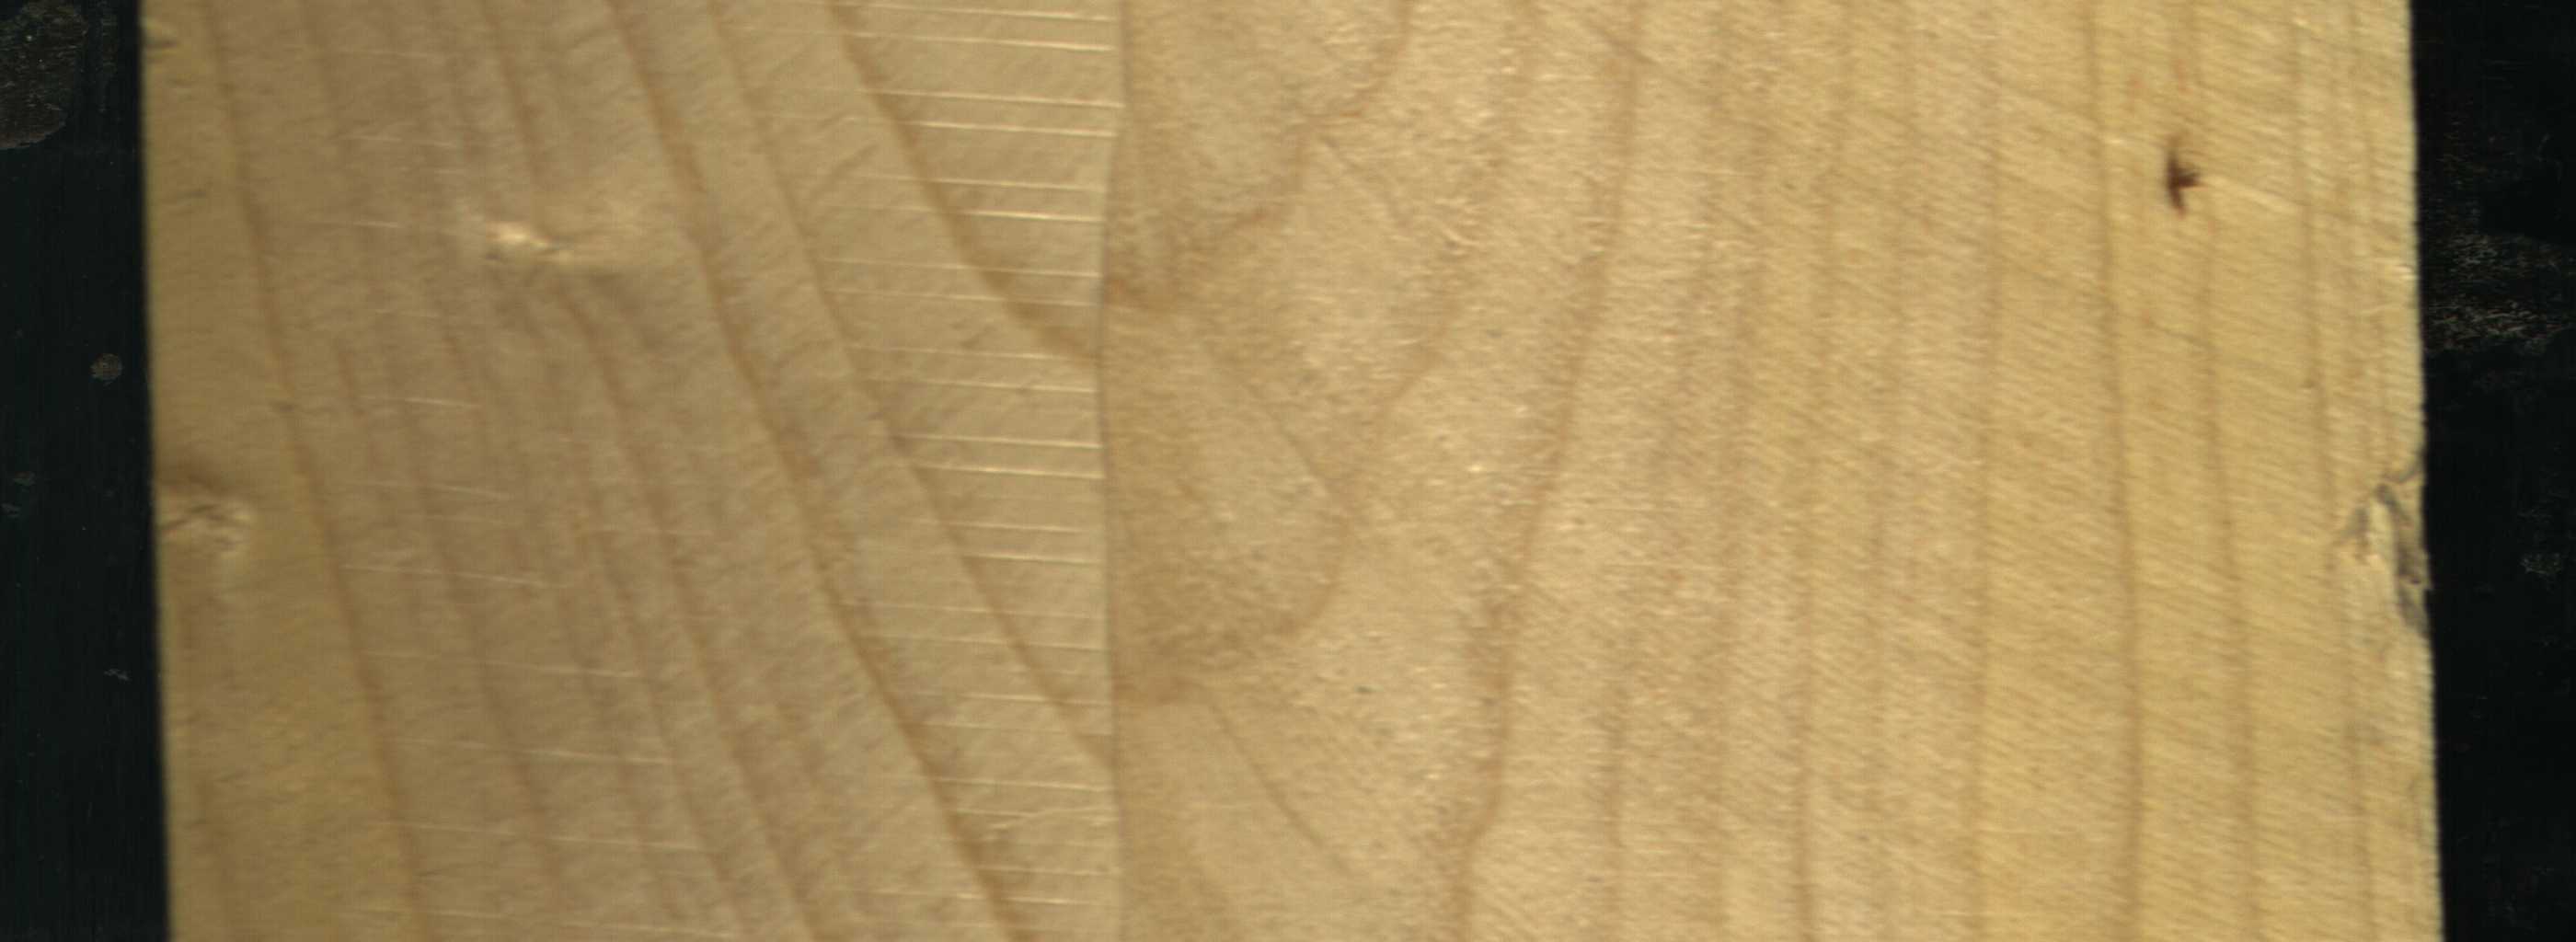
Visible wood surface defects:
resin